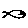
Label: fish